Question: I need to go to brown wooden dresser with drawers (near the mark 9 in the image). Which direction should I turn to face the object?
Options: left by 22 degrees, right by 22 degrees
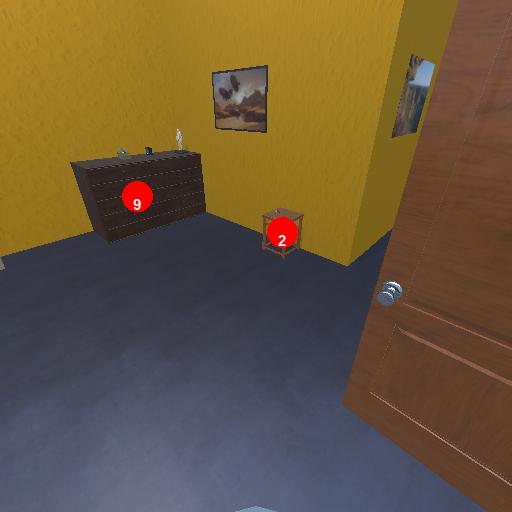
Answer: left by 22 degrees